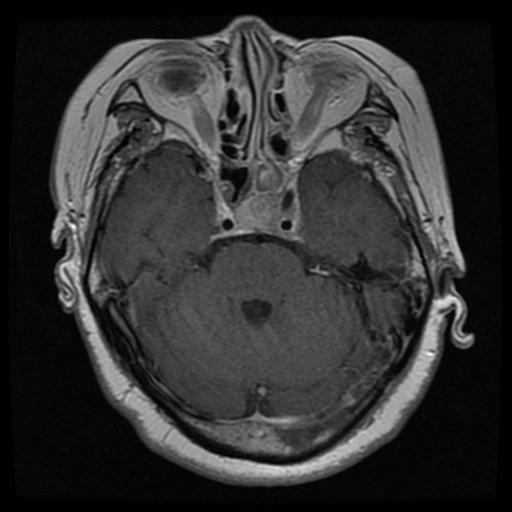
Label: pituitary